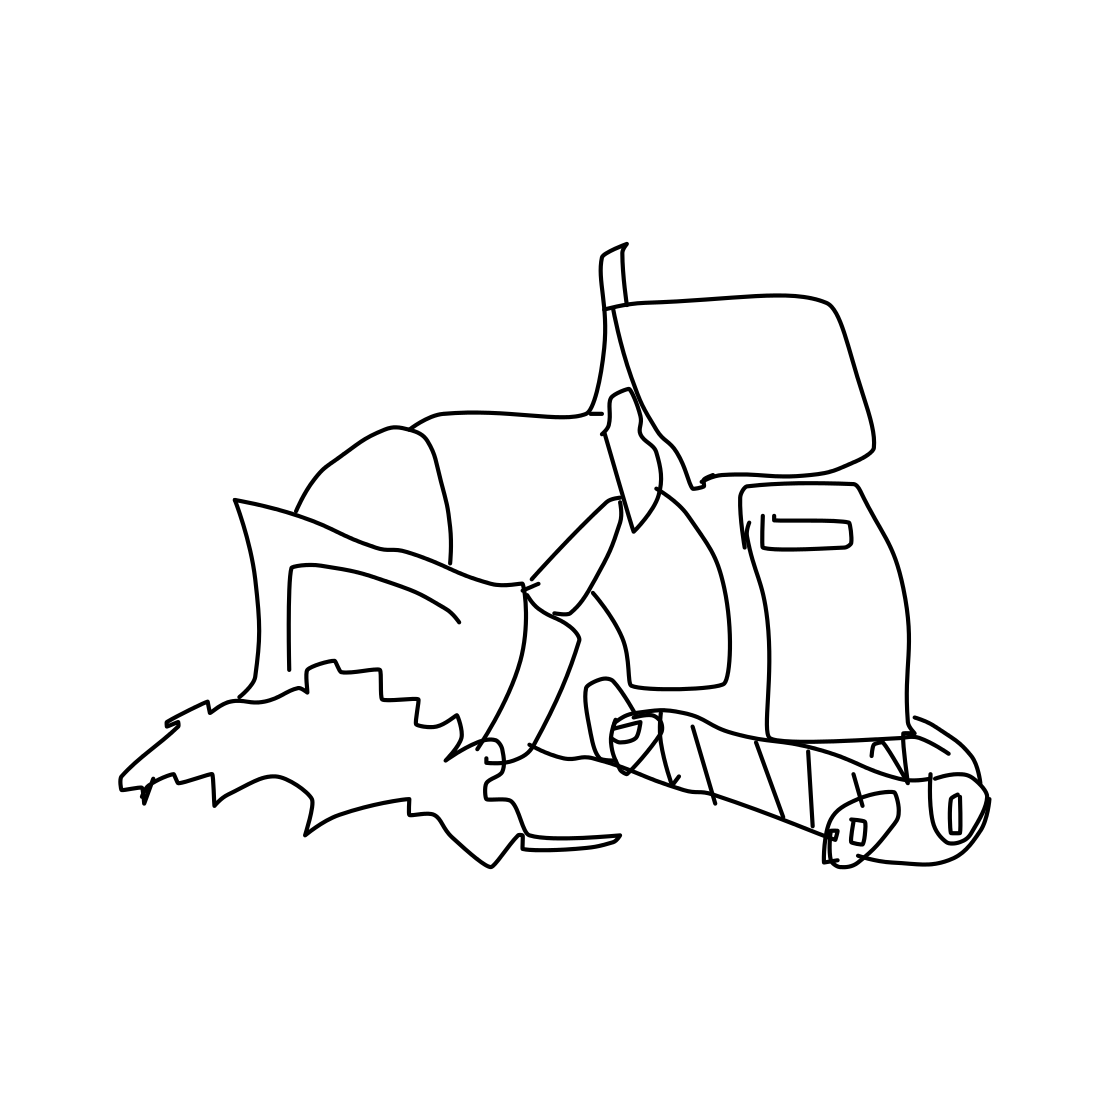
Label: bulldozer